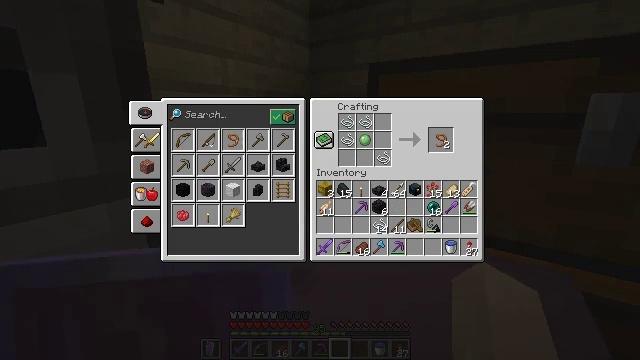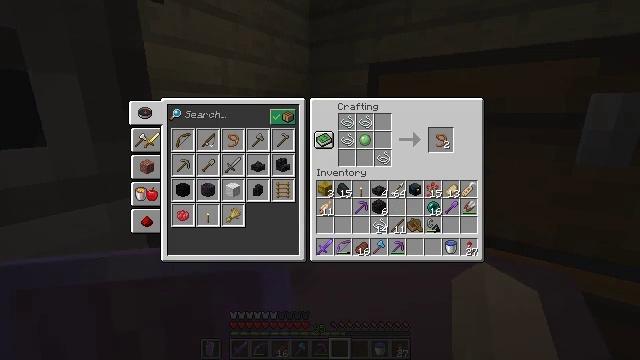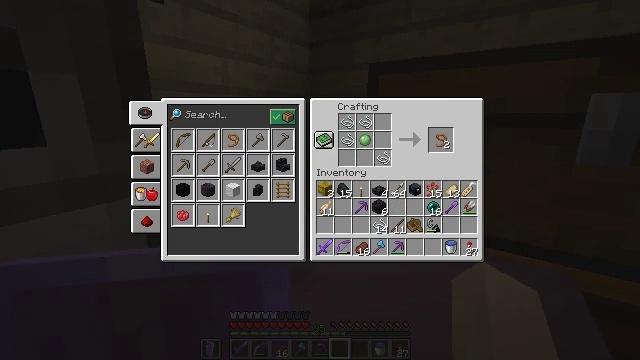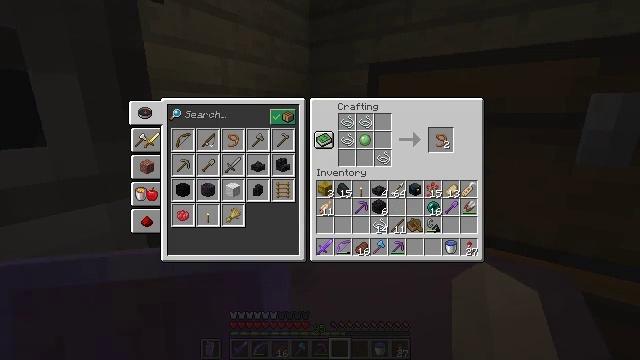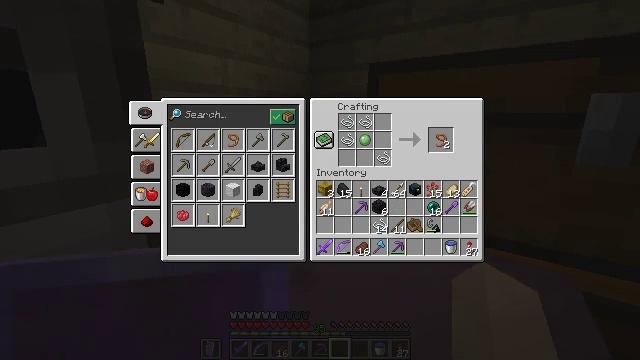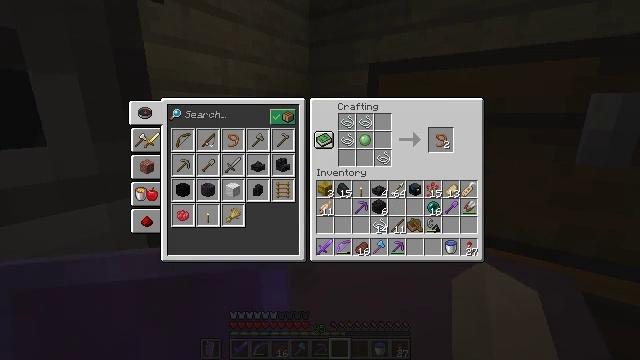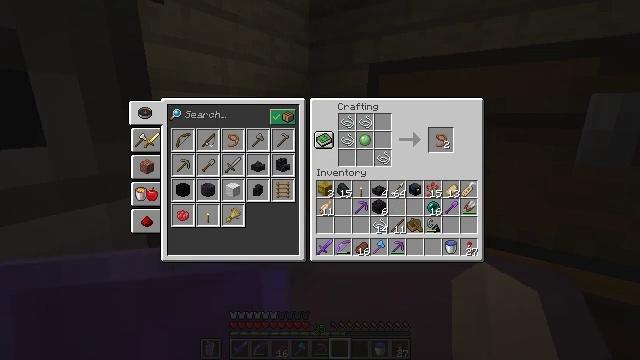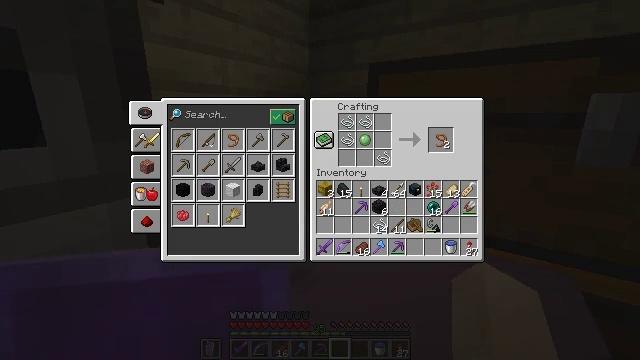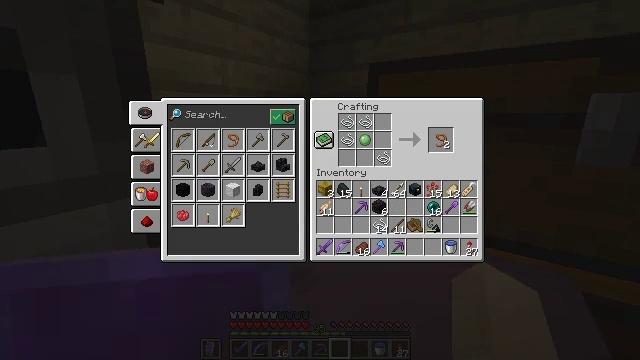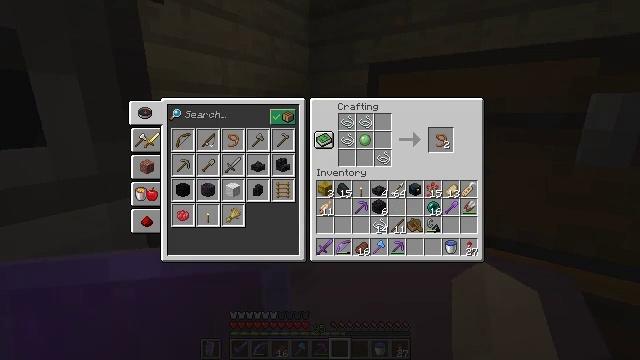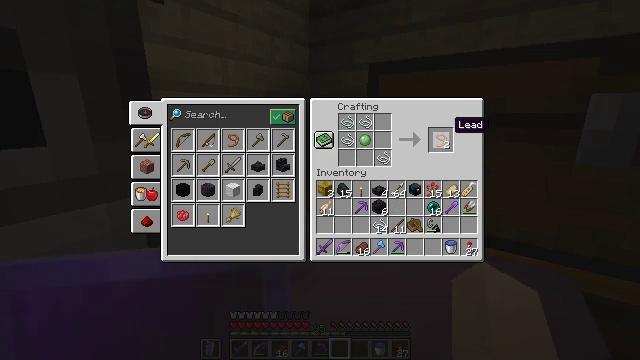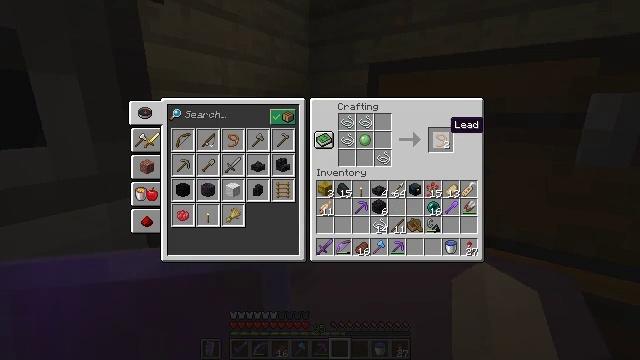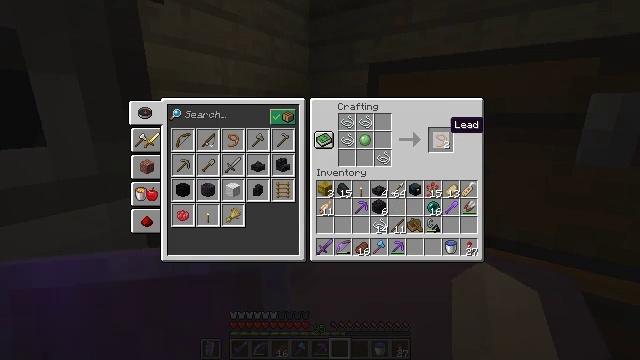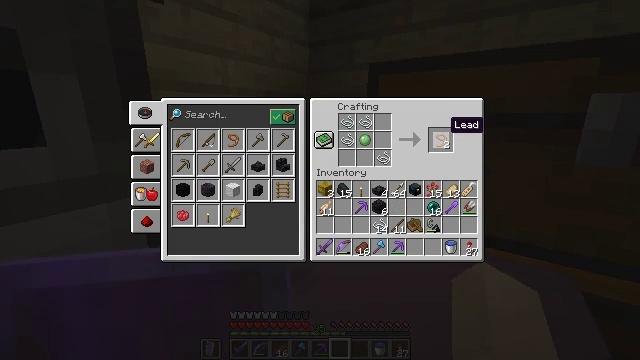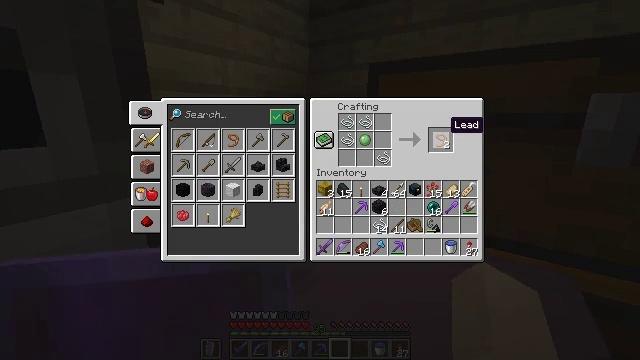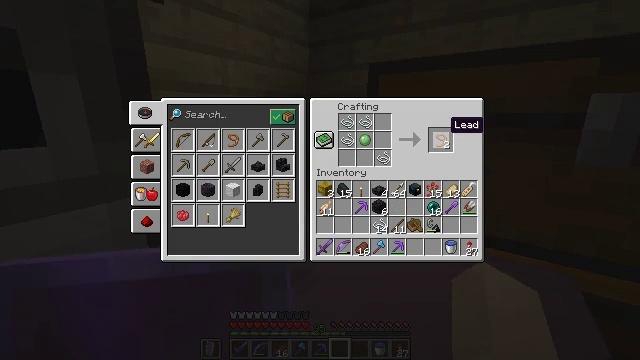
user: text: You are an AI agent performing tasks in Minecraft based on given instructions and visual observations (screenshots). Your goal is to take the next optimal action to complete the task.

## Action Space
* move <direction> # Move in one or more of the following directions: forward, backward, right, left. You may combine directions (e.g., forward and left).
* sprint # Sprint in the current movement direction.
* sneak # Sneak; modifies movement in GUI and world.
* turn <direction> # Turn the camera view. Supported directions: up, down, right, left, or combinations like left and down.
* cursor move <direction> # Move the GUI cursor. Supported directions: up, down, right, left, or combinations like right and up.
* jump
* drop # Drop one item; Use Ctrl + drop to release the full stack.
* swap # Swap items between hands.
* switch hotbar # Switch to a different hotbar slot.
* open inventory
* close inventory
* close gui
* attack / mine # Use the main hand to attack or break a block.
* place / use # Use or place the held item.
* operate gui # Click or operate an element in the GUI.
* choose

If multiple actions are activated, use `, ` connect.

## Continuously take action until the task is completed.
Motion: motion action
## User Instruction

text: Combine string and slimeball to craft a lead.
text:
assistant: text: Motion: turn right
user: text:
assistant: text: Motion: no_op
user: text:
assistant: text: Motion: no_op
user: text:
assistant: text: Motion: no_op
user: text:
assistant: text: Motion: no_op
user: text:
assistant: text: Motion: no_op
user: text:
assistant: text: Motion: turn left
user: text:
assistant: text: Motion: sneak, turn left
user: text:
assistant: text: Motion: sneak
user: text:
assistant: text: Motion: sneak
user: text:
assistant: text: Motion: sneak
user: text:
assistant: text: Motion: sneak
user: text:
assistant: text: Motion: sneak
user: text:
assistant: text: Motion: sneak
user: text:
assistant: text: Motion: sneak
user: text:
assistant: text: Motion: sneak
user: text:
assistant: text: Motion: sneak
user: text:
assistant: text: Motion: sneak
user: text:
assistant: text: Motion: sneak
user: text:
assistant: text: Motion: sneak
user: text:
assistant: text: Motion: sneak
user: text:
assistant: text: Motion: sneak
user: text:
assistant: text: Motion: sneak
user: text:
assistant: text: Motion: sneak
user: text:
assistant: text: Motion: sneak
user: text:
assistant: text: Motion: sneak
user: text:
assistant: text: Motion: sneak, attack / mine
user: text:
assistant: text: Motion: sneak, attack / mine
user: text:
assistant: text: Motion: sneak, attack / mine
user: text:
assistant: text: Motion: sneak